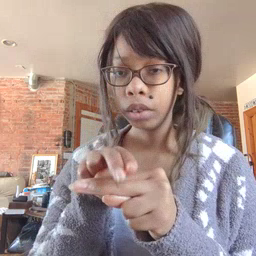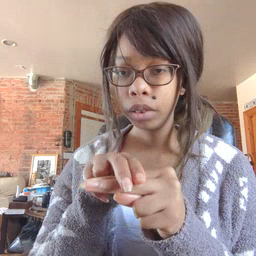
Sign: chair